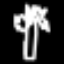
Label: palm tree